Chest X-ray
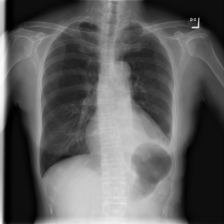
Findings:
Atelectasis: negative
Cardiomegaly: negative
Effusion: positive
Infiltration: negative
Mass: negative
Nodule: negative
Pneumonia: negative
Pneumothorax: positive
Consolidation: negative
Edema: negative
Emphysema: negative
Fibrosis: negative
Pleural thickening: negative
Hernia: negative